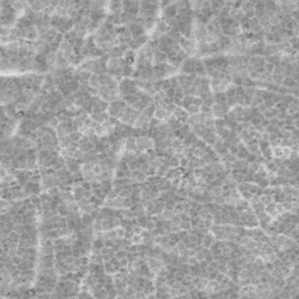
Label: frost